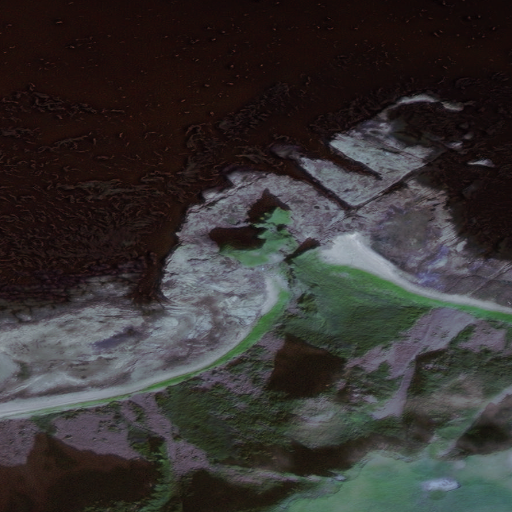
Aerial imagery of island in Alaska named Camel Rock containing only unknown